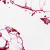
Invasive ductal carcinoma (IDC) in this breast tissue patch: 0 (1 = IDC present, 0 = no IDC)